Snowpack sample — Rabbit Ears Pass, Jackson County, Colorado, USA (12/17/25, 1:08 PM MST)
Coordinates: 40.387, -106.625
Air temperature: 34 °F
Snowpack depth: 46 cm
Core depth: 20 cm
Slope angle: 6°, slope face: 165°
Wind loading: medium
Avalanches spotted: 0
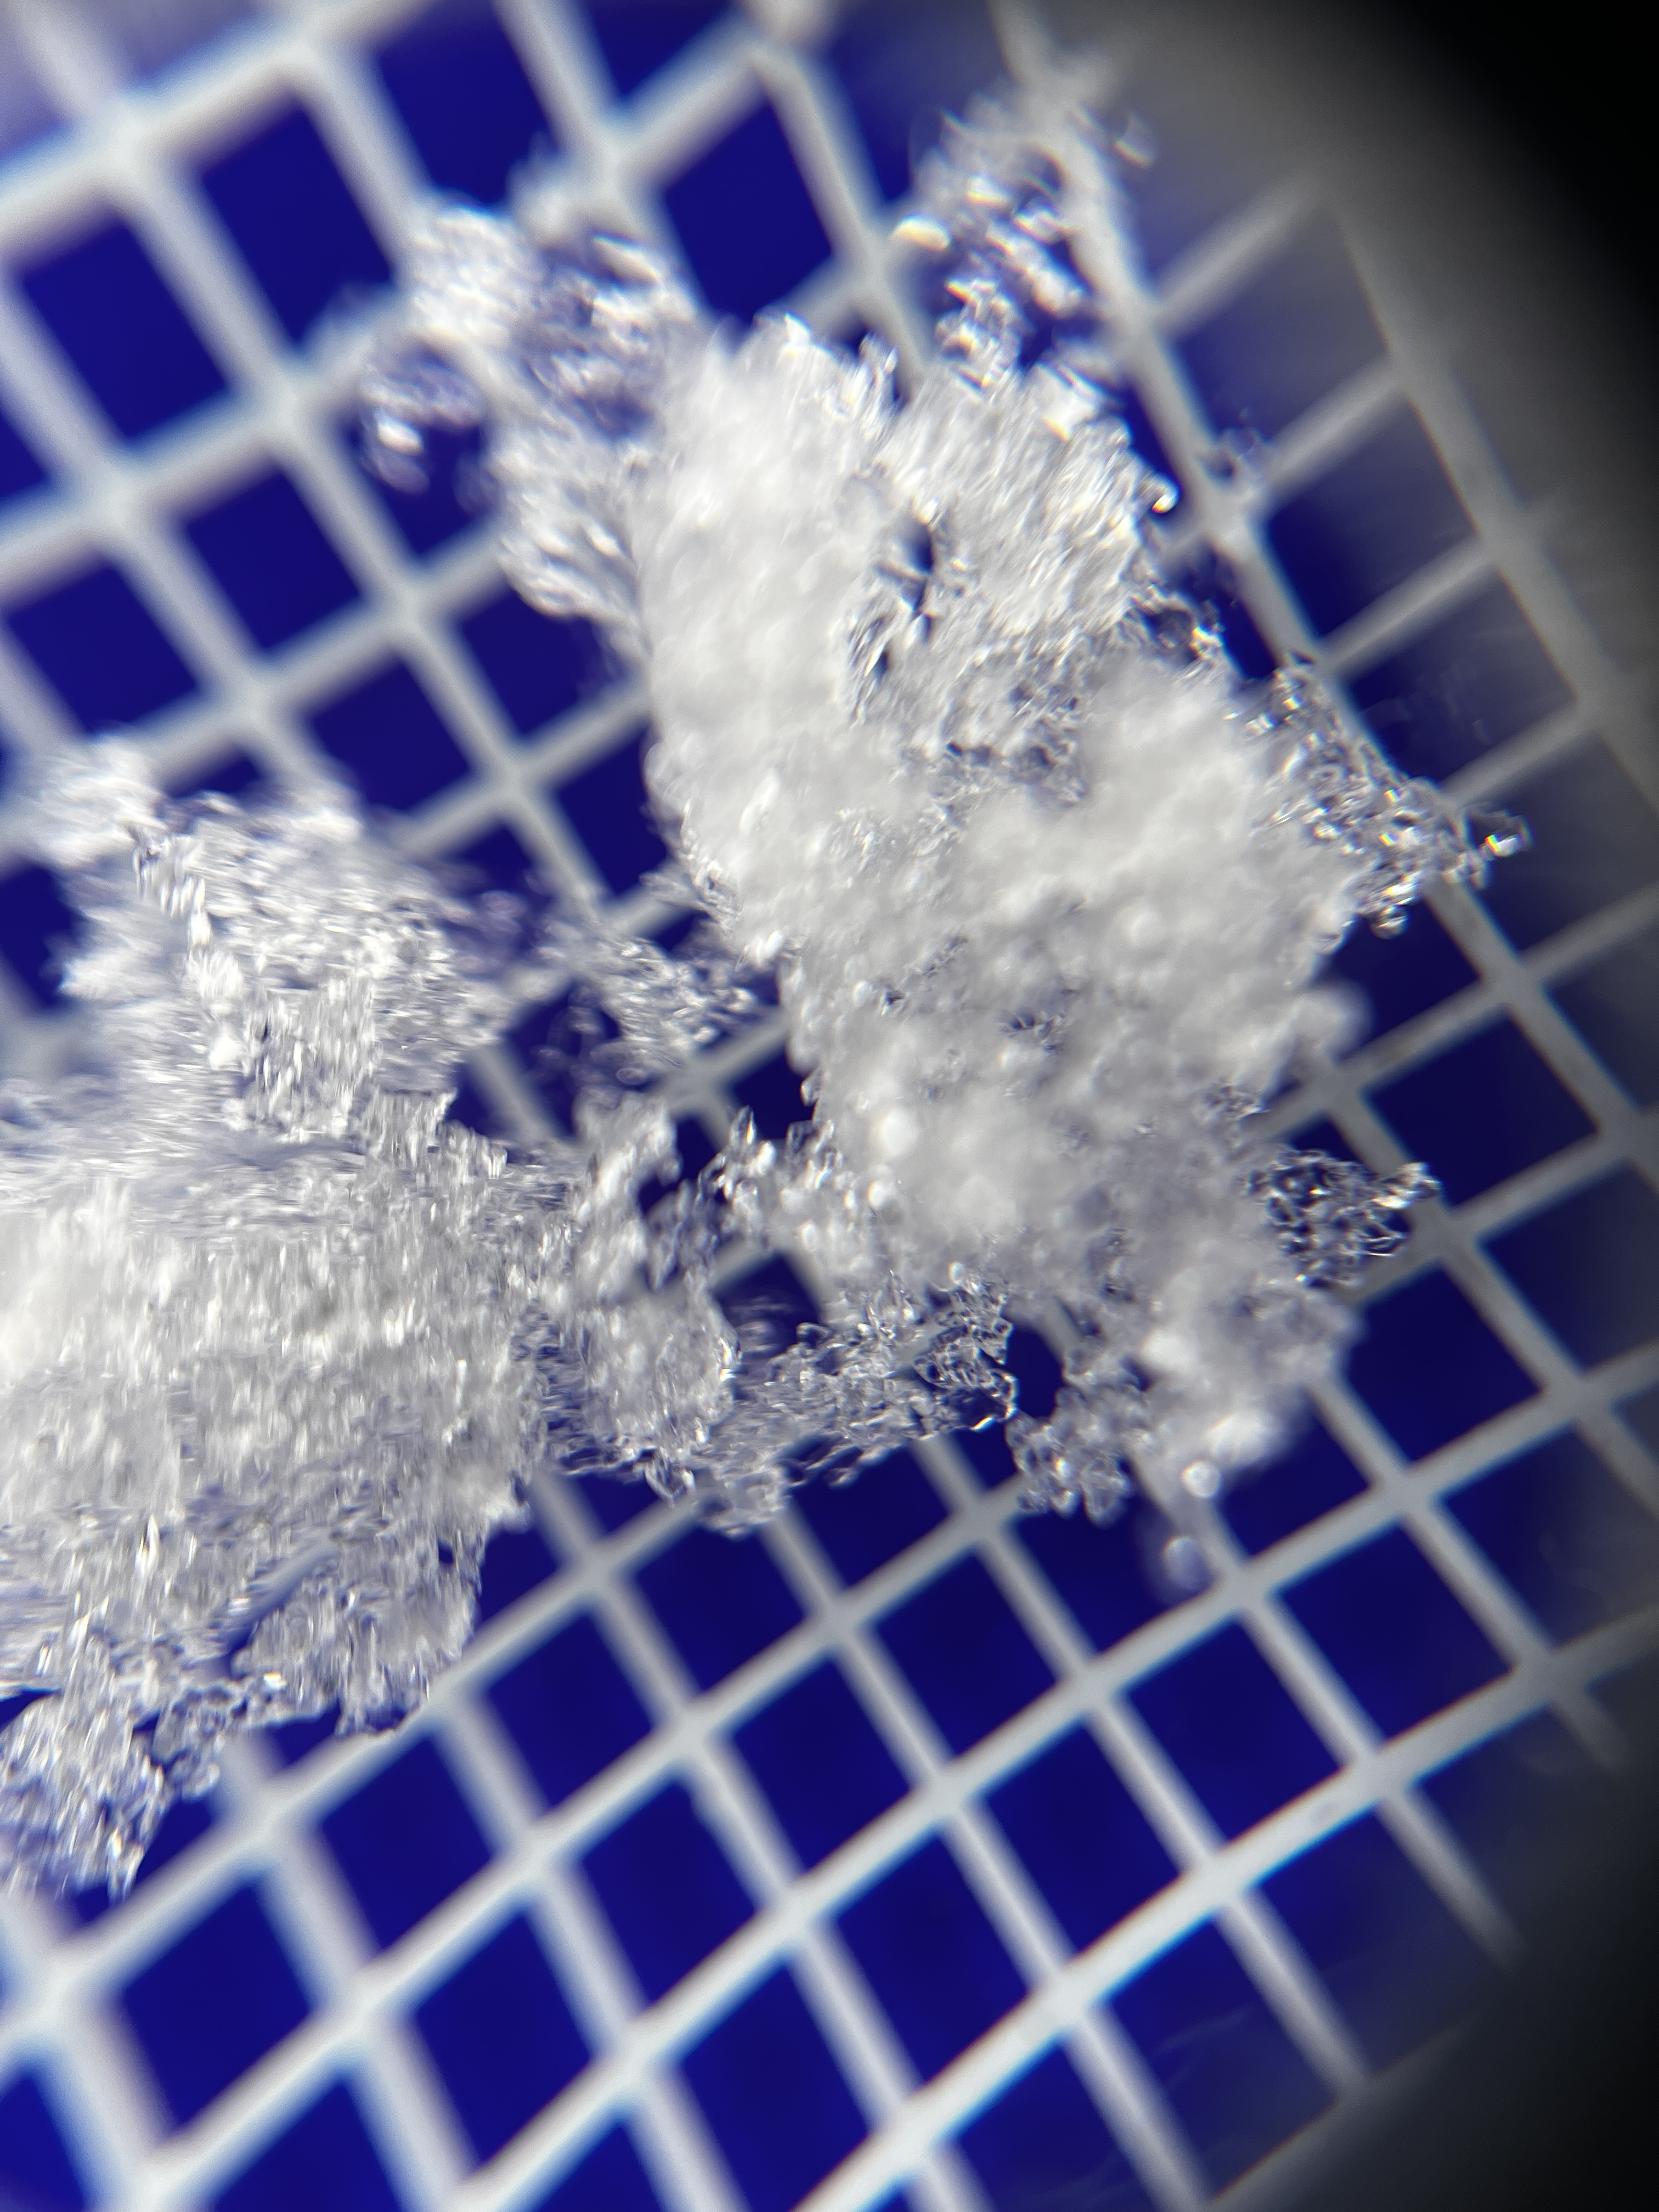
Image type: magnified_profile
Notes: No avalanches spotted nearby, although collected in a meadowy area with minimal risk on this face of the pass.